Question: I have a button. It seems to have bottom padding I cannot get rid of:
'''
<Button
android:layout_width="wrap_content"
android:layout_height="wrap_content"
android:text="Foo"/>
'''
In the resource editor, I can click the button, and you see the padding below the bottom edge of the button there. This seems to block me from properly centering the button vertically in a parent RelativeLayout.

I tried setting padding=0dip and layout_margin=0dip, no effect. That bottom padding persists.
Thanks
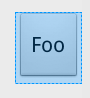
Answer: The padding is in the 9-patch of the buttons themselves.
I'd advise against trying to compensate because these graphics resources can change without notice. You'd be better off <URL> or editing the existing one to remove the padding.